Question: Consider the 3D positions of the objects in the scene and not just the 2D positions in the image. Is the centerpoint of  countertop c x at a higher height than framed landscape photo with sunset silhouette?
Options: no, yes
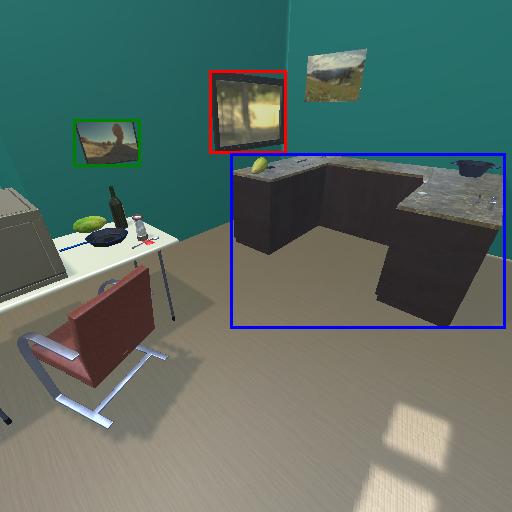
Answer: no